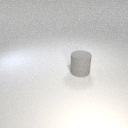
large gray rubber cylinder